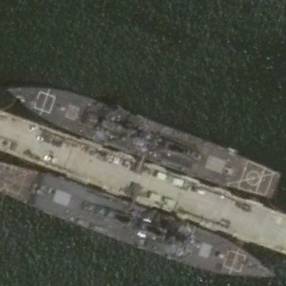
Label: destroyer